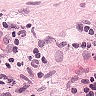
Metastatic tissue present: no